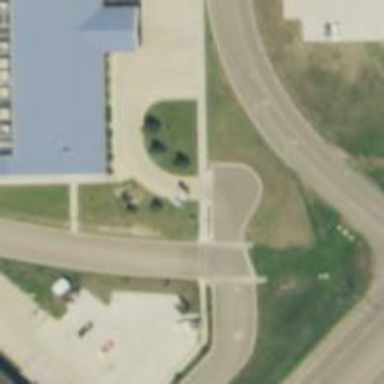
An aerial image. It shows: Turning circle on the road.